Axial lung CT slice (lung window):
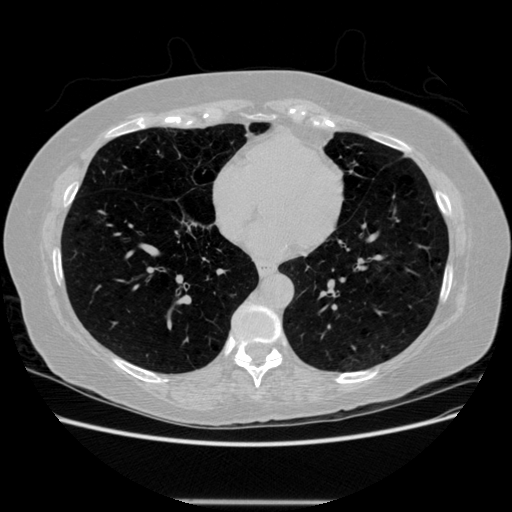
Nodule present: no